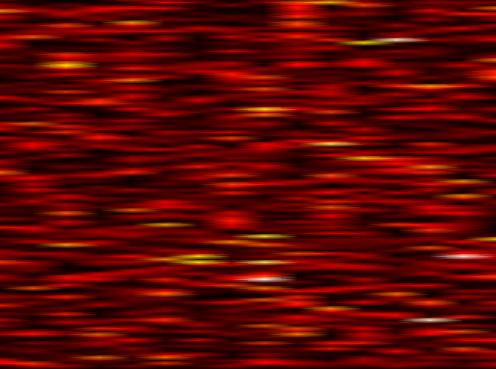
Label: UFMC